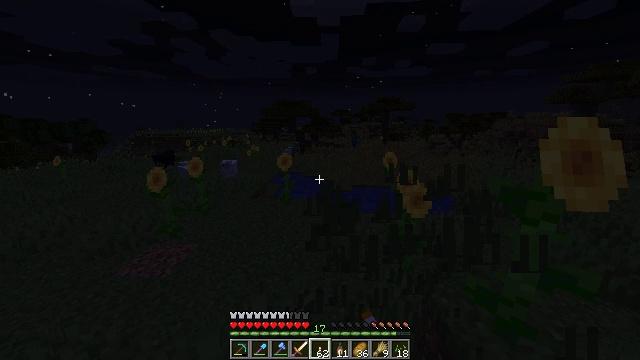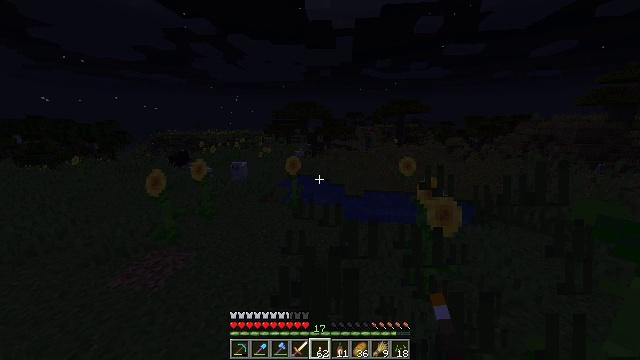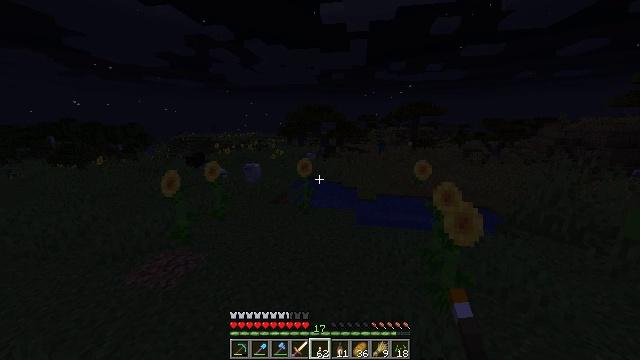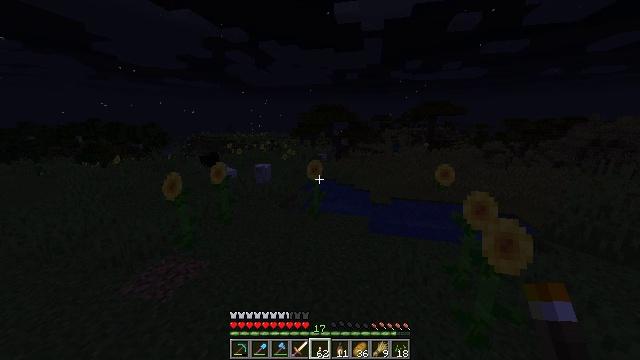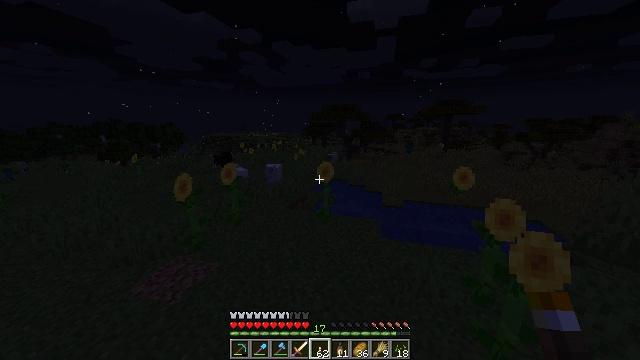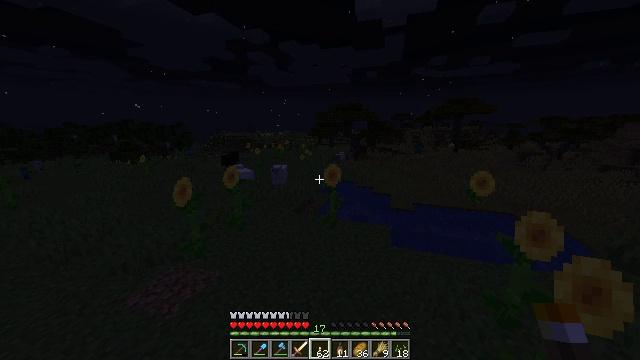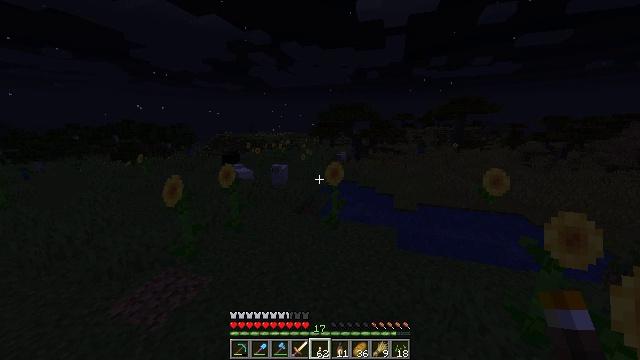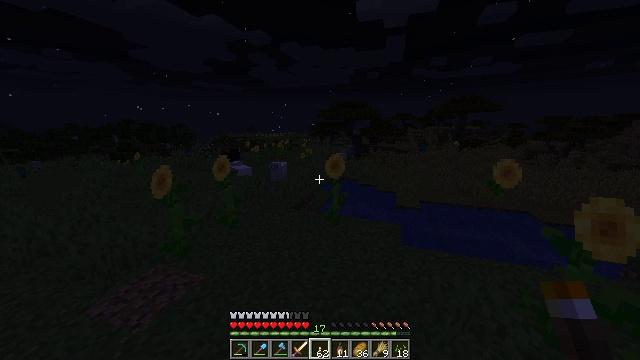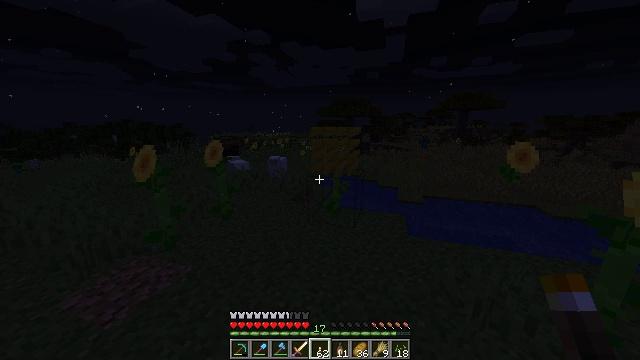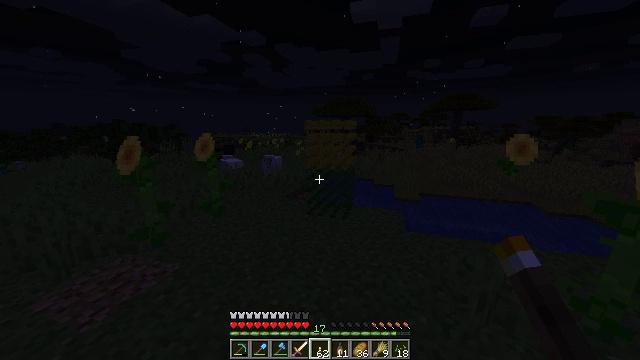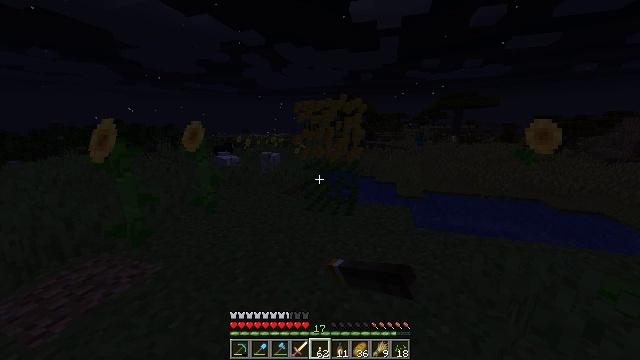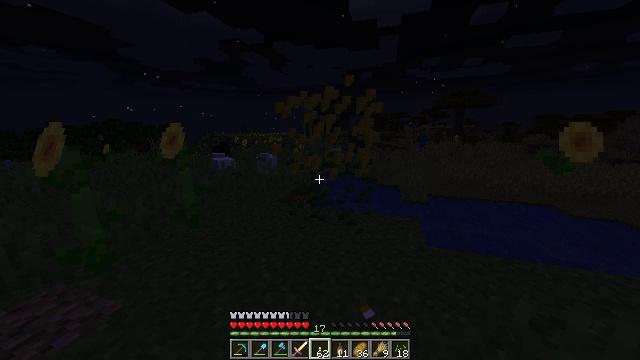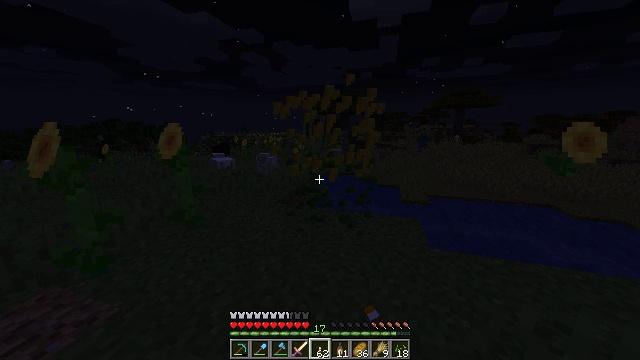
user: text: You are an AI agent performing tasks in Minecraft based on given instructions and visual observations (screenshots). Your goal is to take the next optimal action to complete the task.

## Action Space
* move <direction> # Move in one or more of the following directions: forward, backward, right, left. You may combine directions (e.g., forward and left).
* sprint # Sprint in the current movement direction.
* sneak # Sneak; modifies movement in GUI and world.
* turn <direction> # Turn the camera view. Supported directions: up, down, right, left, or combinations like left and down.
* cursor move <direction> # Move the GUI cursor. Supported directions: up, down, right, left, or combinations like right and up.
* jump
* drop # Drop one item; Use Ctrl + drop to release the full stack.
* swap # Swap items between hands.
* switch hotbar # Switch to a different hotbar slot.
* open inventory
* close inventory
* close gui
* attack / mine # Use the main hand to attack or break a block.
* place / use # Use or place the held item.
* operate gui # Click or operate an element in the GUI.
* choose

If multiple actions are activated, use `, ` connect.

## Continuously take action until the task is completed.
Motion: motion action
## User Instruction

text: Break the sunflower to collect it.
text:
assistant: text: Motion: move forward, sprint, turn left, attack / mine
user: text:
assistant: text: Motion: move forward, sprint, turn left, attack / mine
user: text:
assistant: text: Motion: move forward, sprint, turn left, attack / mine
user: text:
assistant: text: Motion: move forward, sprint, turn left, attack / mine
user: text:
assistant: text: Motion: move forward, sprint, turn left, attack / mine
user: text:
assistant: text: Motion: move forward, sprint, attack / mine
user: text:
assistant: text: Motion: move forward, sprint, attack / mine
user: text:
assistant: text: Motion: move forward, sprint, attack / mine
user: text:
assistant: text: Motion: move forward, sprint, turn right, attack / mine
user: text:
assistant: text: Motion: move forward, sprint, attack / mine
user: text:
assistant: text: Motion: move forward, sprint, attack / mine
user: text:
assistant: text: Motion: move forward, sprint, attack / mine
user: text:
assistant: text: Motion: sprint, attack / mine